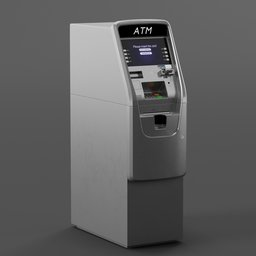
Label: electronics